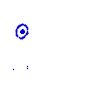
Particle: pion